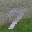
Label: 7